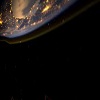
Label: space